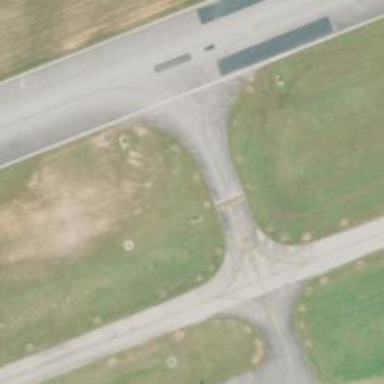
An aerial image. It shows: View of taxiway at the airport.